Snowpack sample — Loveland Pass, Silver Plume, Colorado, USA (12/14/25, 10:50 AM MST)
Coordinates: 39.664, -105.882
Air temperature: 36 °F
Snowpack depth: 67 cm
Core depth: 10 cm
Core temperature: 50 °F
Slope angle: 6°, slope face: 326°
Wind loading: low
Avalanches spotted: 0
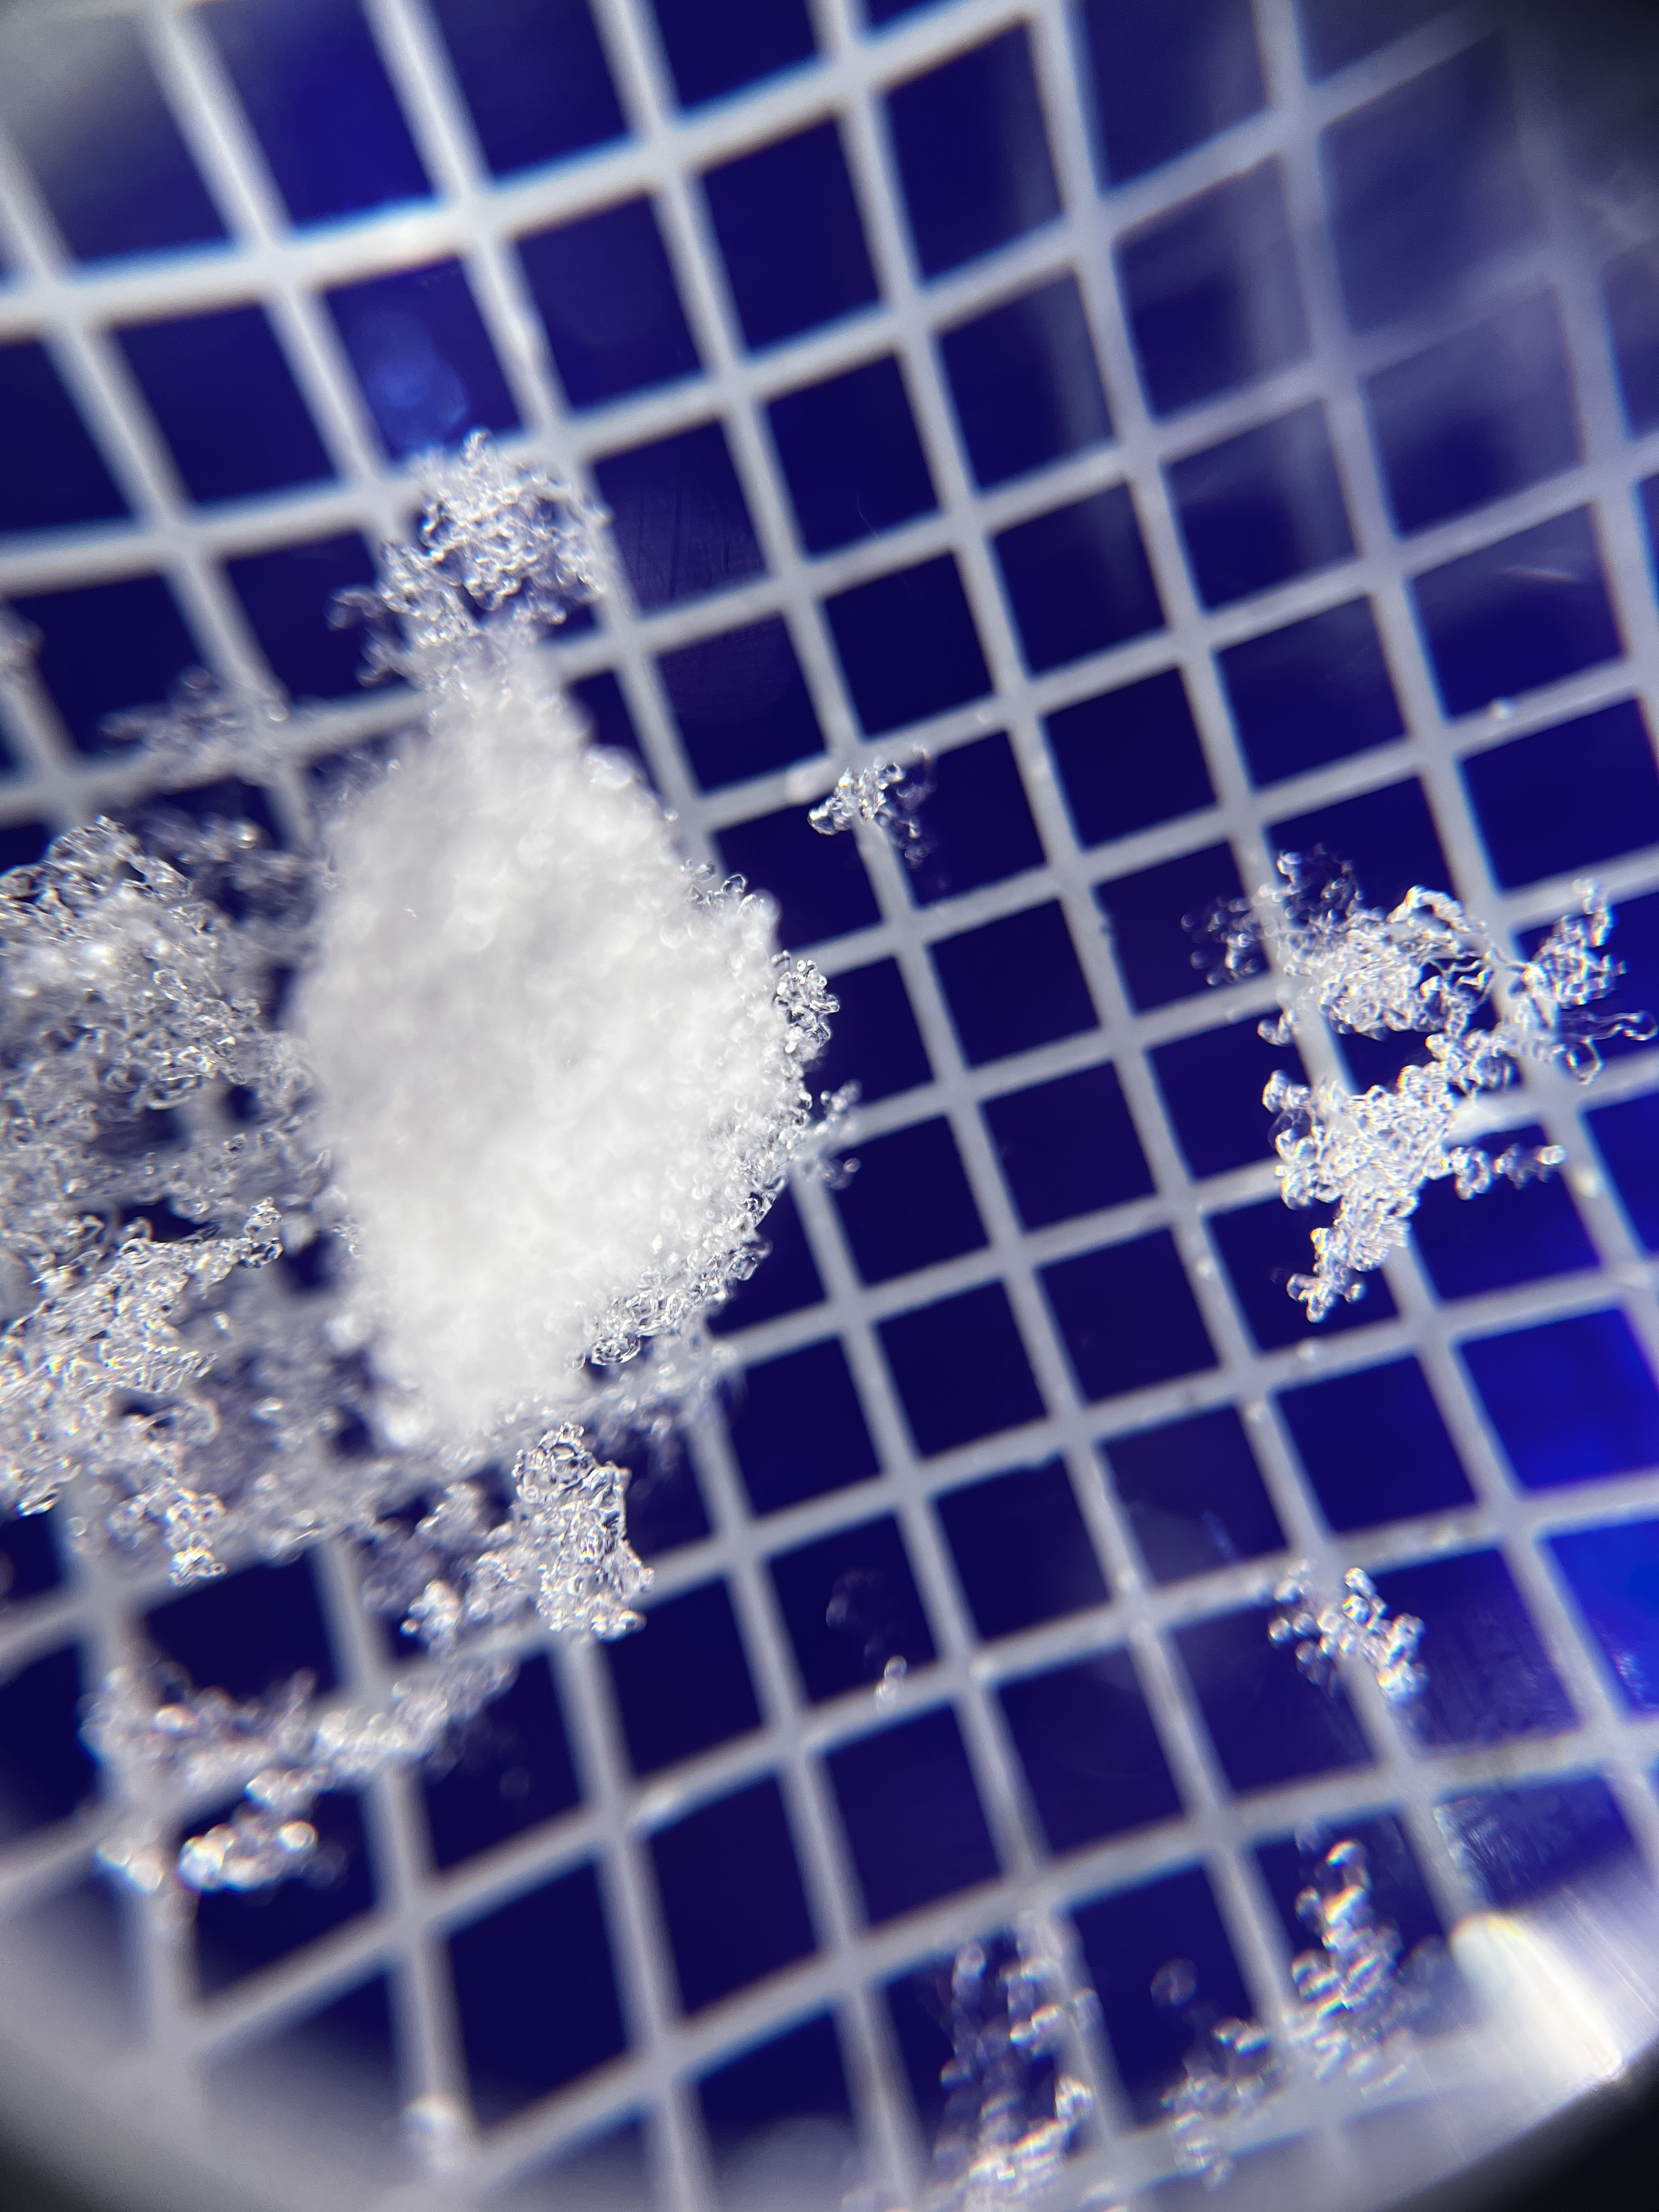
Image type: magnified_profile
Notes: No avalanches spotted, very late start to the season with minimal snowpack